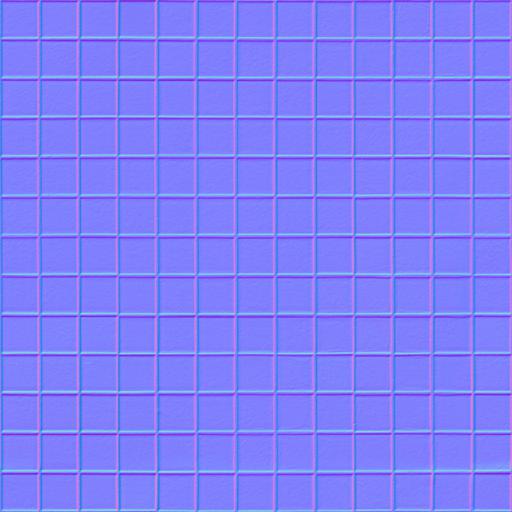
bathroom black clean shower square tiled tiles